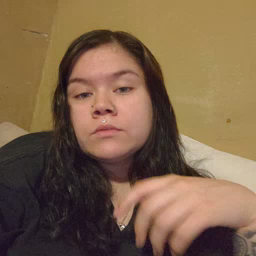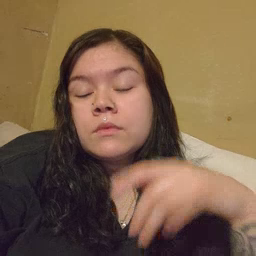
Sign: airplane